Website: bh-photo
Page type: cross-sells
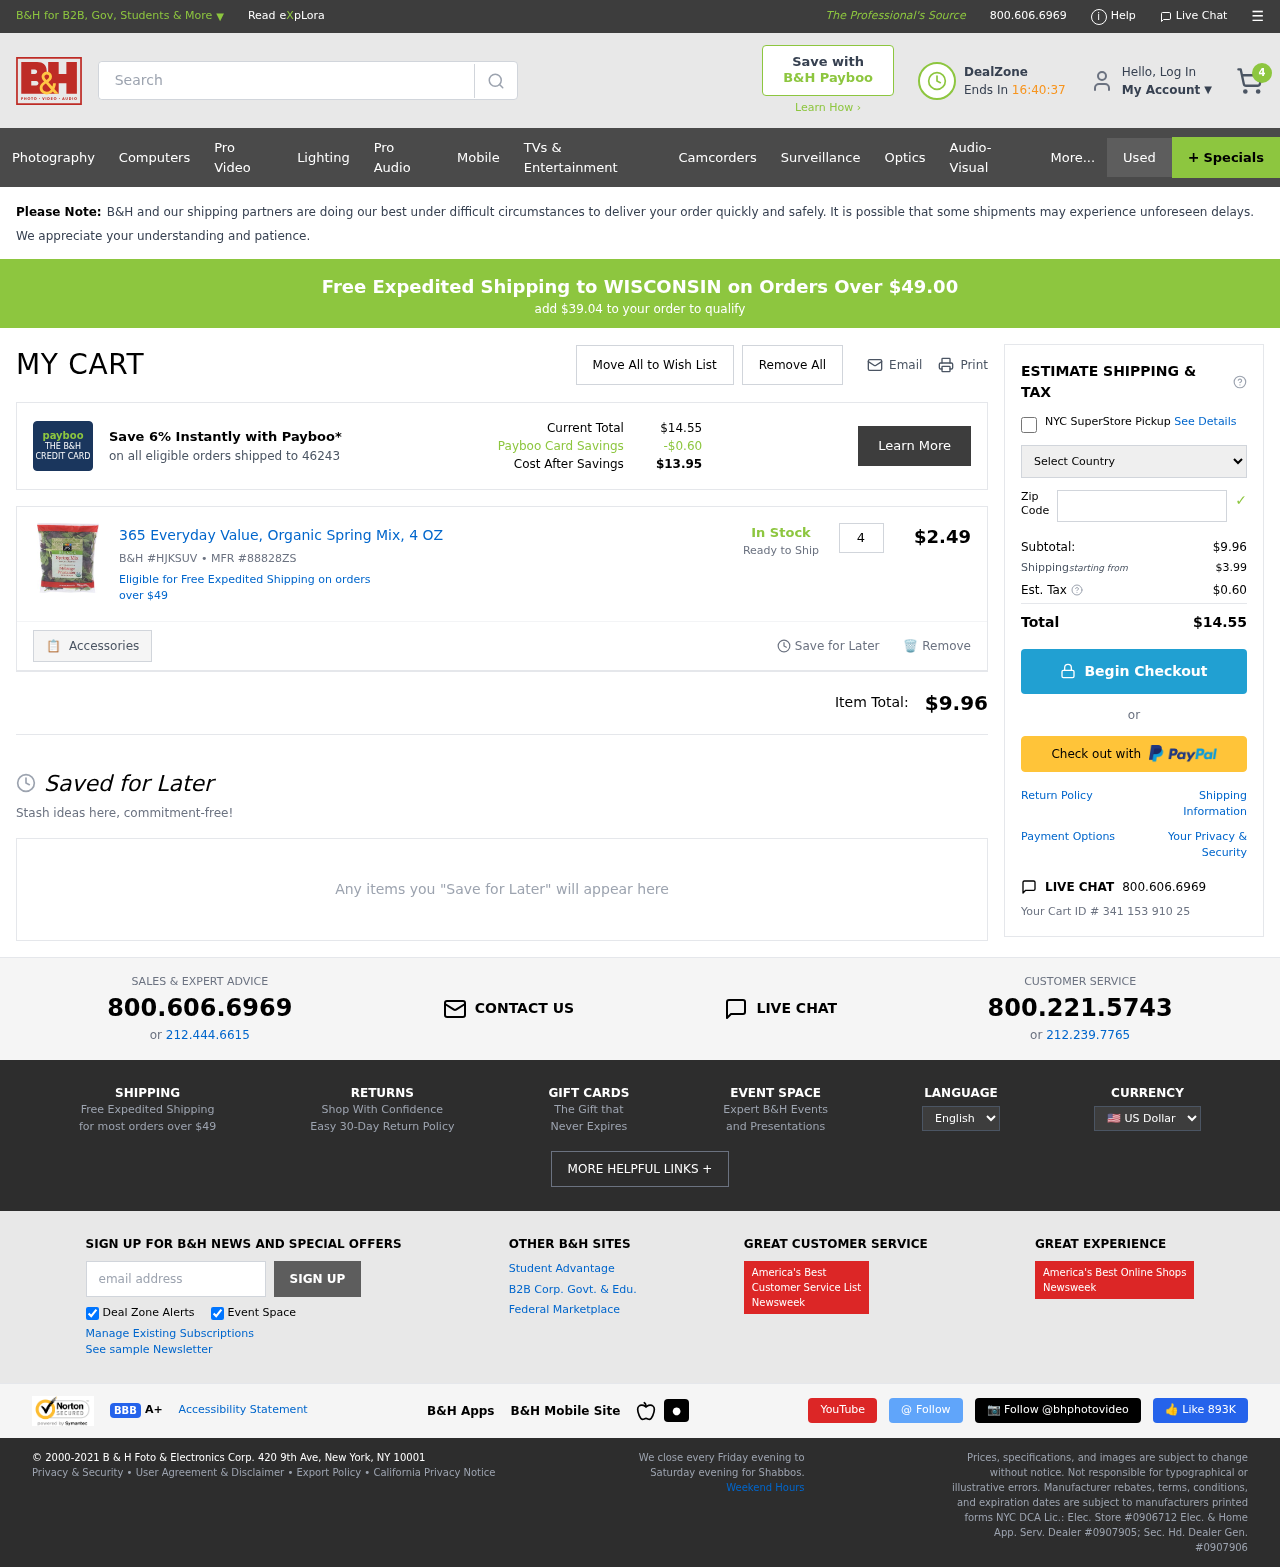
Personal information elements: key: PII_COUNTRY
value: United States
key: PII_POSTCODE
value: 46243
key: PII_STATE
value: WISCONSIN
Product elements: key: PRODUCT1_NAME
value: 365 Everyday Value, Organic Spring Mix, 4 OZ
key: PRODUCT1_PRICE
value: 2.49
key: PRODUCT1_QUANTITY
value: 4
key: PRODUCT1_SKU
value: B&H #HJKSUV
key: PRODUCT1_MFR
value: MFR #88828ZS
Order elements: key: ORDER_NUM_ITEMS
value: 4
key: SHIPPING_THRESHOLD_REMAINING
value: $39.04
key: ORDER_TOTAL
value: $14.55
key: ORDER_SUBTOTAL
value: $9.96
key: ORDER_SHIPPING_COST
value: $3.99
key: ORDER_TAX
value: $0.60
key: ORDER_ID
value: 341 153 910 25
Search elements: key: HEADER_SEARCH
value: Search
Other elements: key: PAYBOO_SAVINGS
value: -$0.60
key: COST_AFTER_SAVINGS
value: $13.95